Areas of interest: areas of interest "Yunnan University Science Hall"
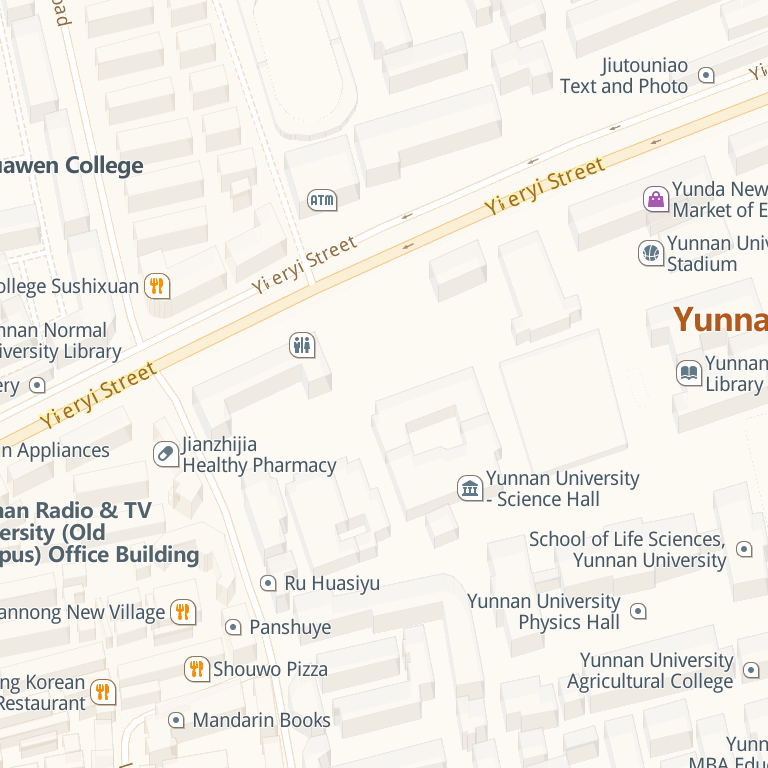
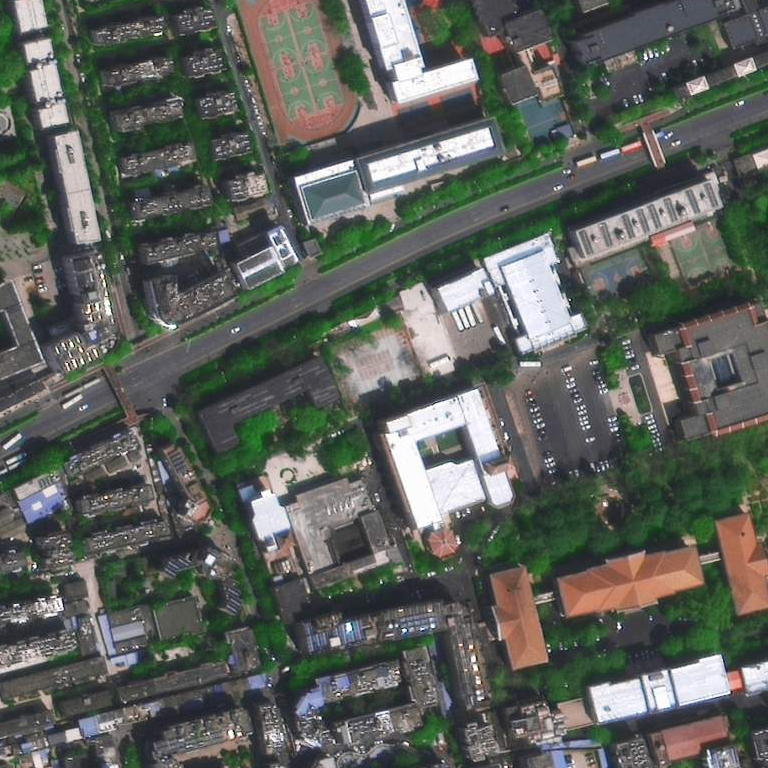